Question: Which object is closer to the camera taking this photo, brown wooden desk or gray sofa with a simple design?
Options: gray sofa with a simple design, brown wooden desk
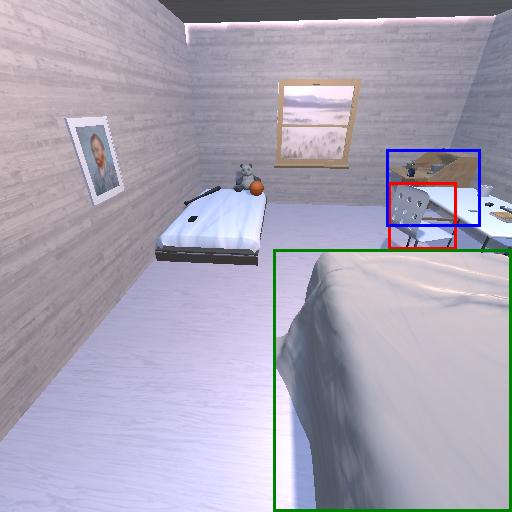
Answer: gray sofa with a simple design